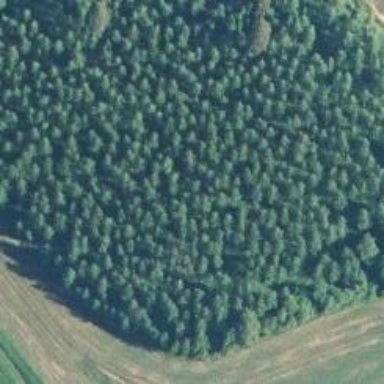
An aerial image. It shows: Forest area.